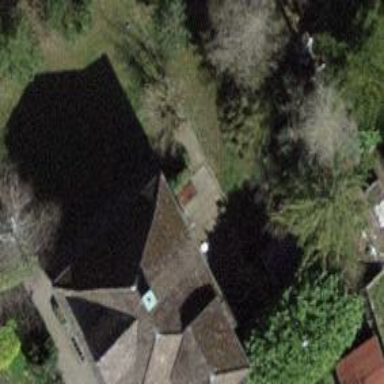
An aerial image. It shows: Building with tiled roof.